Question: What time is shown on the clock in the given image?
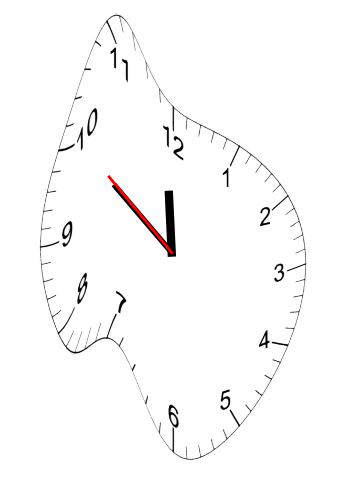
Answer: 11:50:51